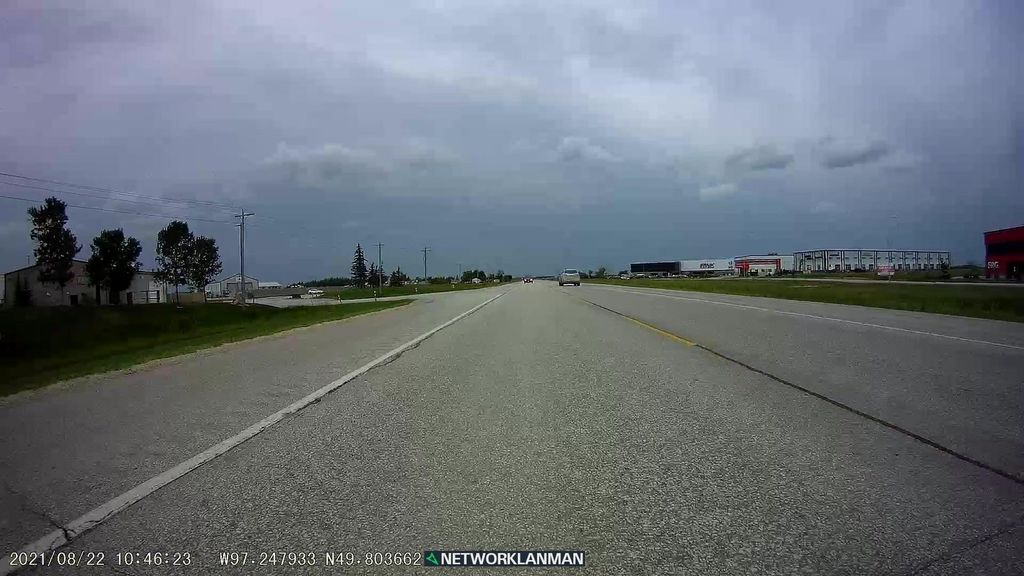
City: winnipeg